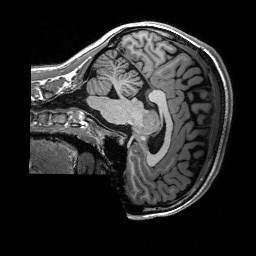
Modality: T1w
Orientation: sagittal
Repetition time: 8 s
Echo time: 0.066 s